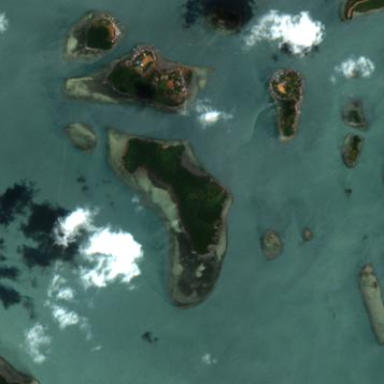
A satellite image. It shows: Islet along the natural coastline.